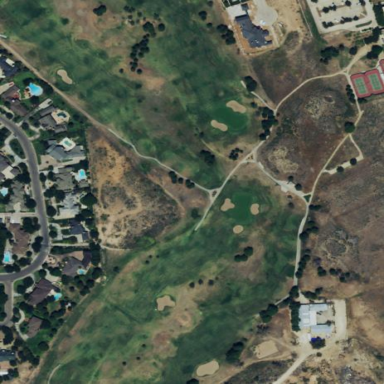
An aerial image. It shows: Golf course surrounded by greenery.